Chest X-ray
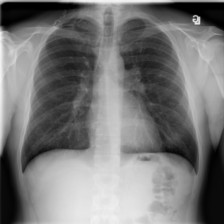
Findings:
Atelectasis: negative
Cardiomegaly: negative
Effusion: negative
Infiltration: negative
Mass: negative
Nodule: negative
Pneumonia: negative
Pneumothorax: negative
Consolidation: negative
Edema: negative
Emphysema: negative
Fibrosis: negative
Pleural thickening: negative
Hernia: negative